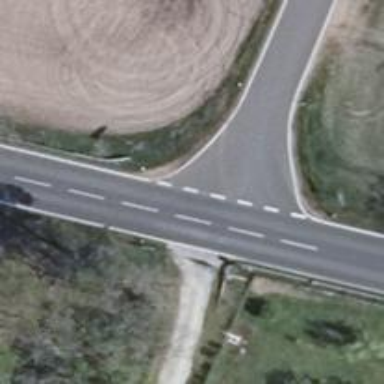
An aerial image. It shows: Primary road with asphalt surface.